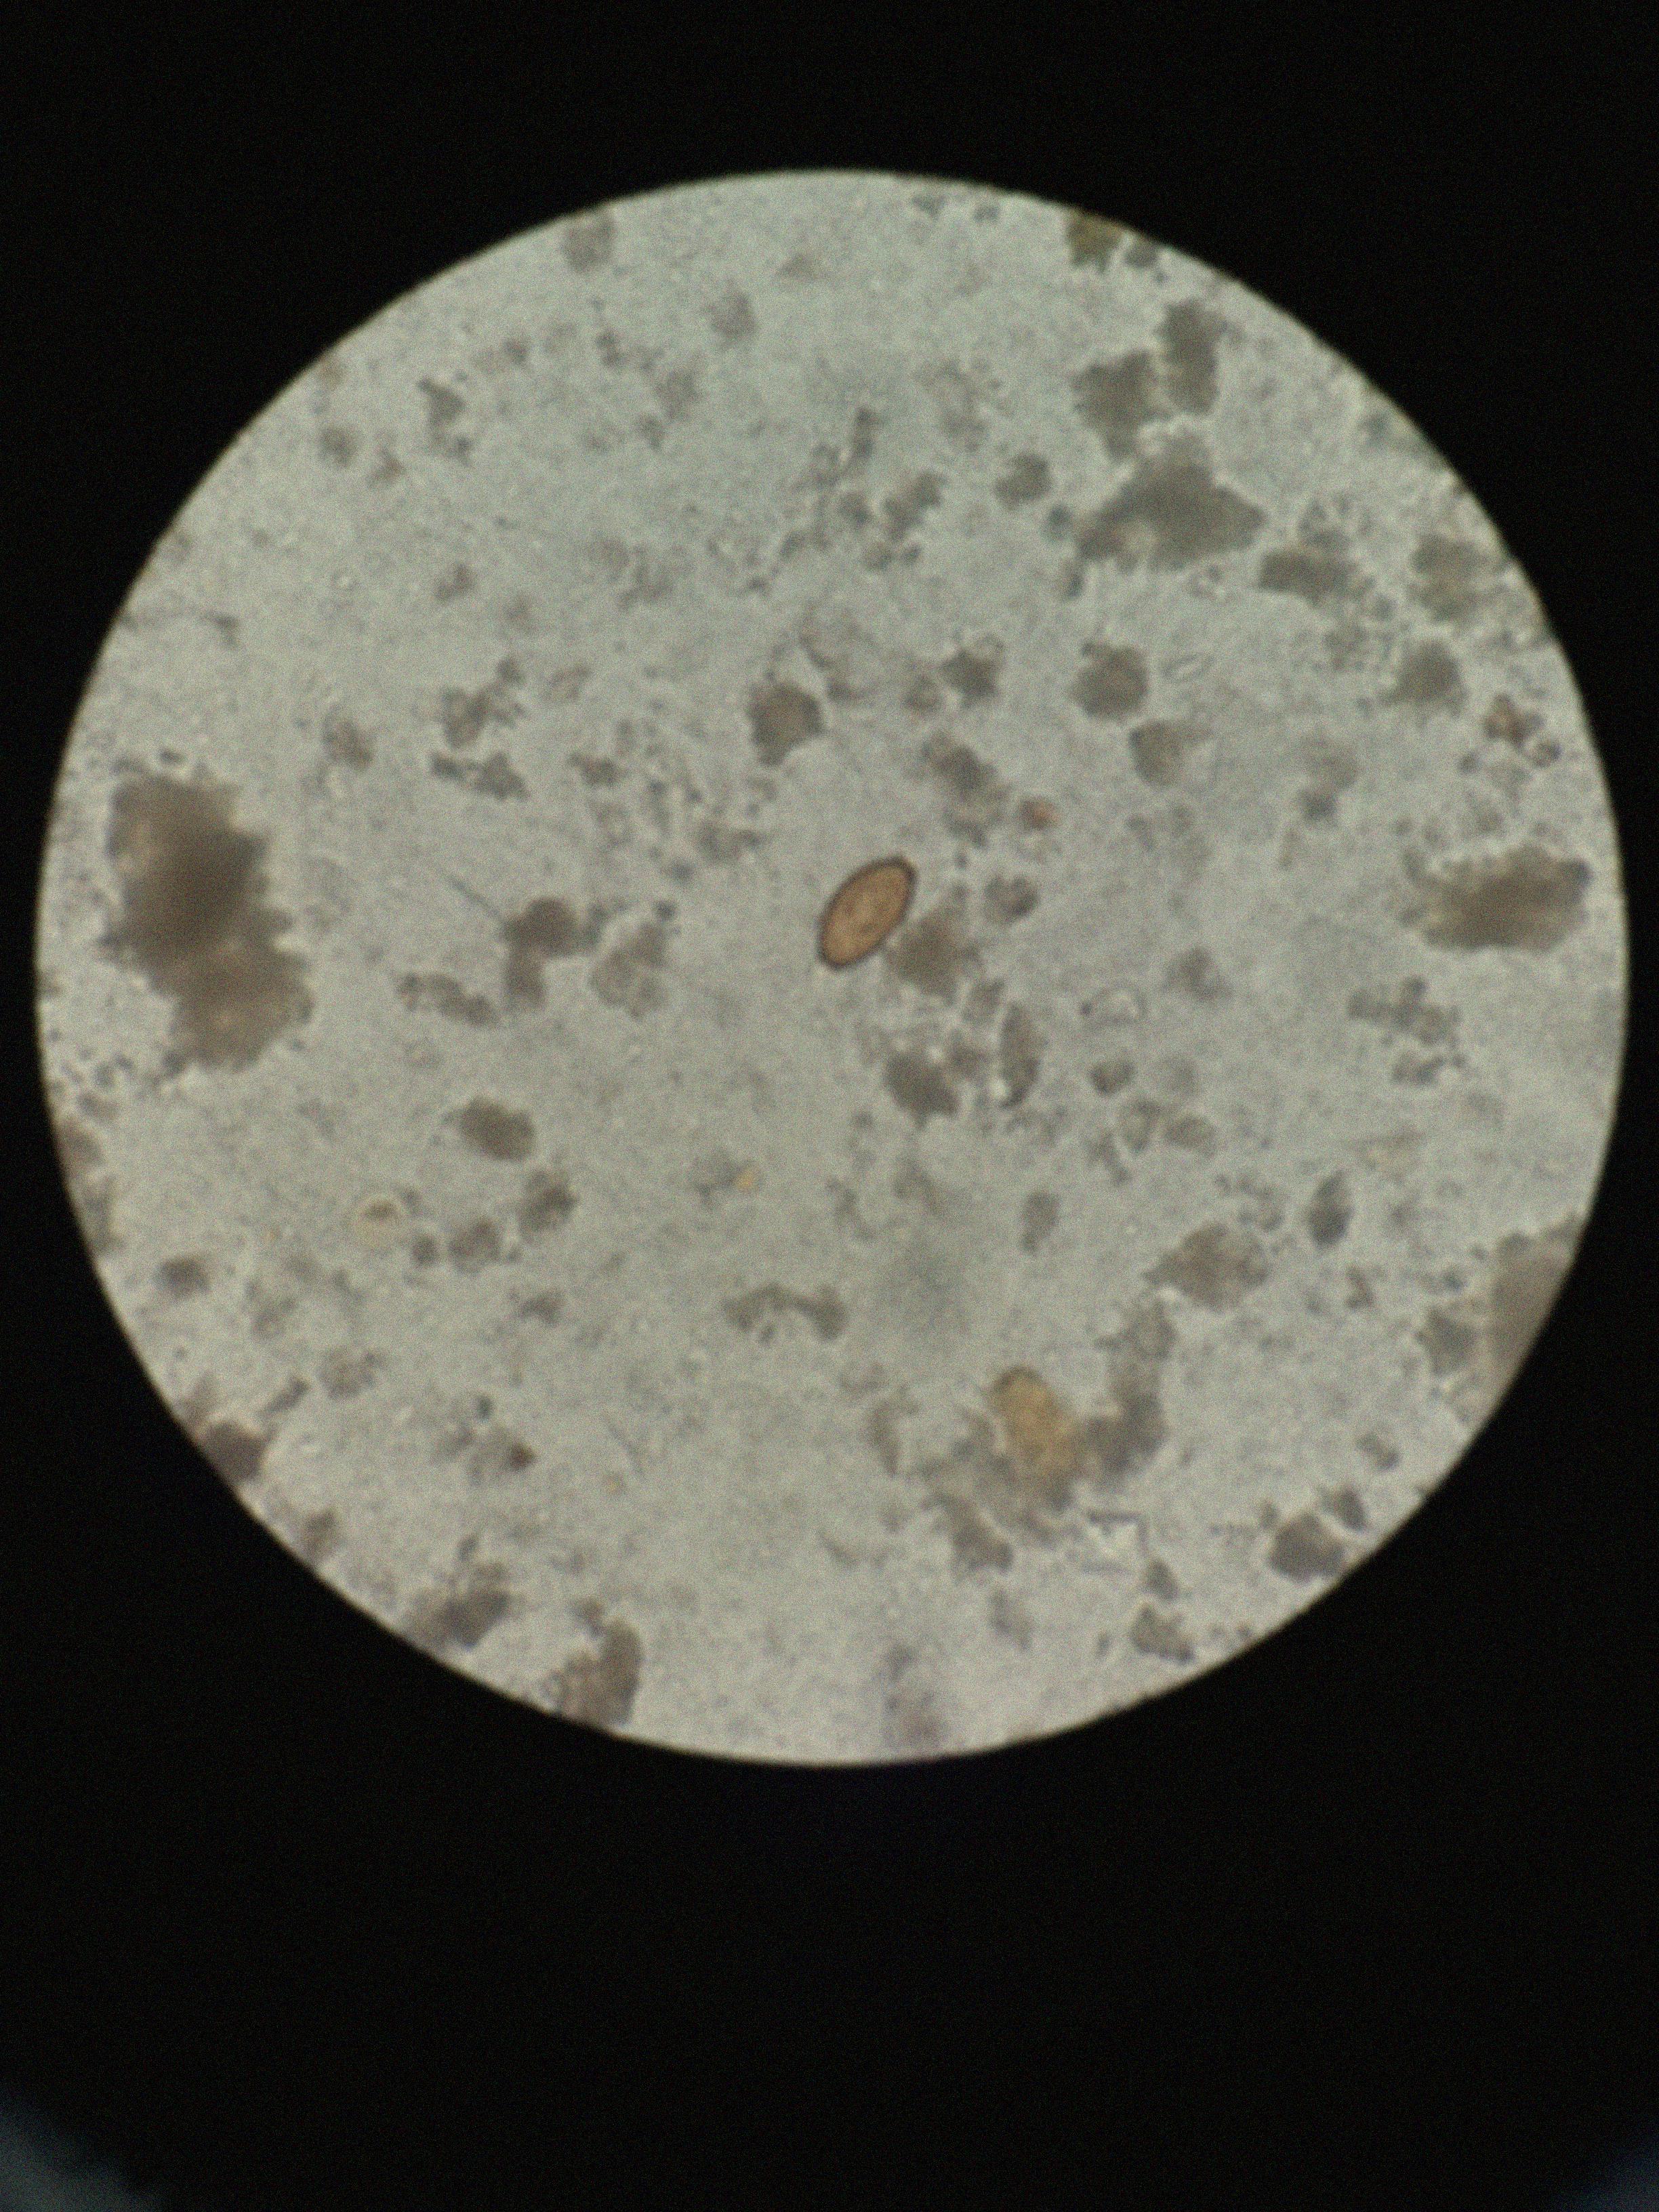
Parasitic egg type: Trichuris trichiura